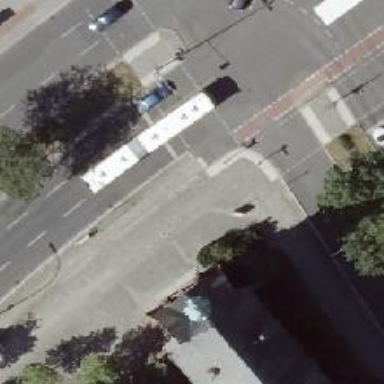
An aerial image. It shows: Road with traffic signals.